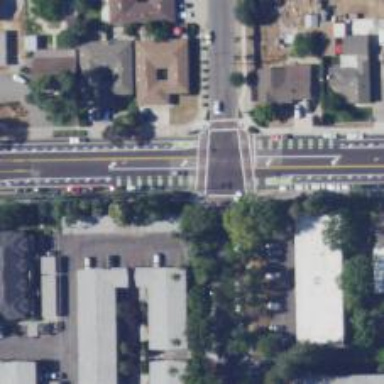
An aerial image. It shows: Solid stop line on the road marking.